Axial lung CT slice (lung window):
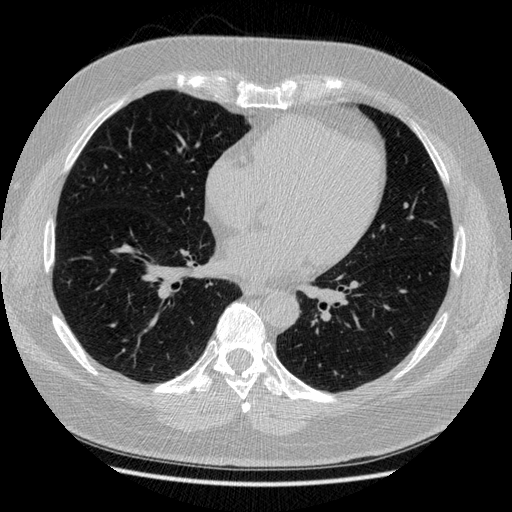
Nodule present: no